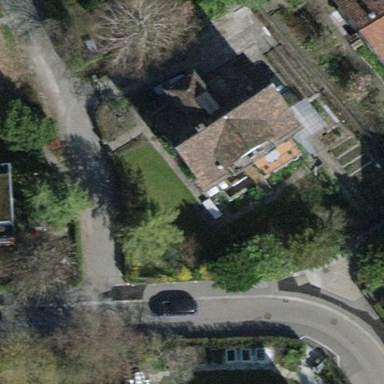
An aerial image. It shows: Detached building.